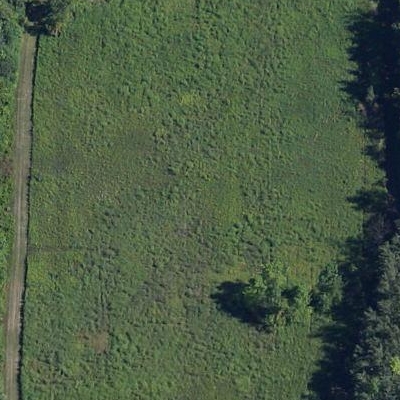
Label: aGrass